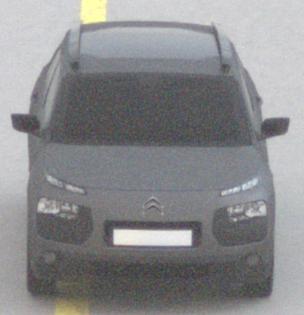
Make: Citroen
Model: C4 Cactus PureTech 75
Detailed model: C4 Cactus
Model produced from: 2014/09
Model produced until: 2015/03
Doors: 5
Color: gray
Road condition: dry road
Daytime: night
Contrast: low contrast